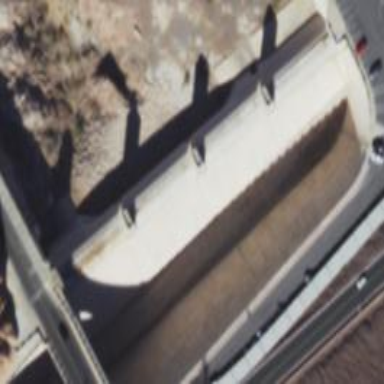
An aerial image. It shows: Sluice gate on the waterway.